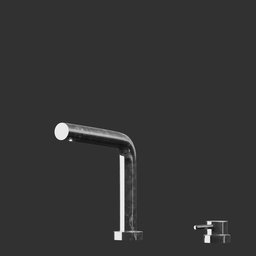
Label: appliances